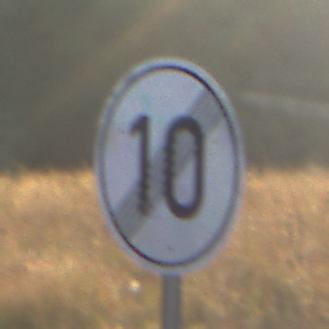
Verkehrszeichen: EndeGeschwindigkeit10
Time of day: SunriseSunset
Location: Outdoor (Nature)
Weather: Clear
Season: NotSpecified
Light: Natural